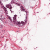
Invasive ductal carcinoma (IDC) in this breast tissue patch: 0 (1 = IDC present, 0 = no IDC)